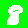
Digit: 8